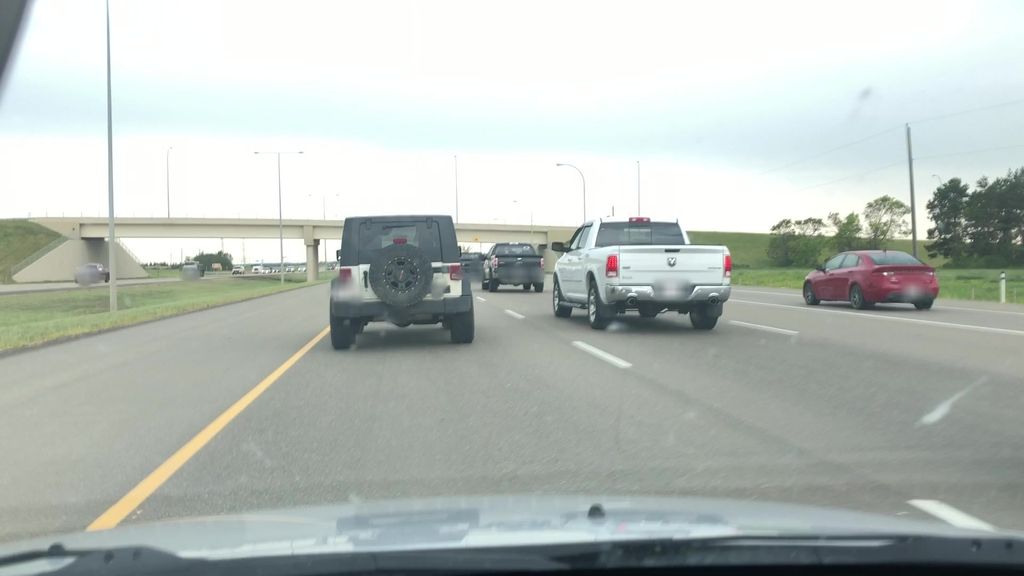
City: edmonton